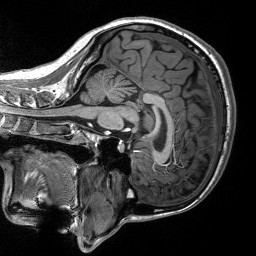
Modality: T1w
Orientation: sagittal
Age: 21
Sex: female
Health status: healthy
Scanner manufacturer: siemens
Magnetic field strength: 3 T
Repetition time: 2.53 s
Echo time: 0.00219 s